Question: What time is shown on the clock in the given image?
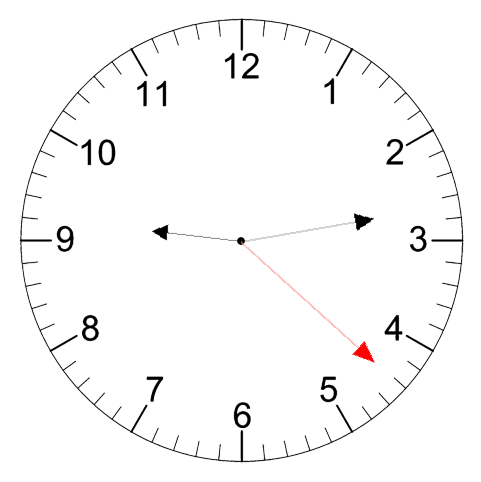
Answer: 09:13:22